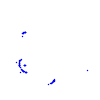
Particle: proton